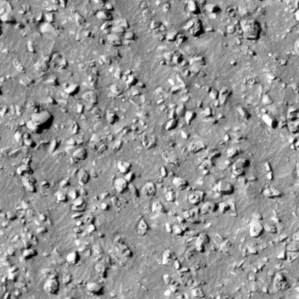
Label: non_frost